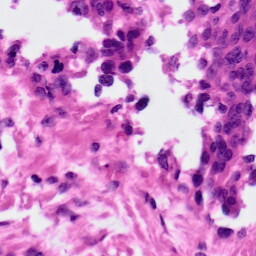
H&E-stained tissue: Ovarian